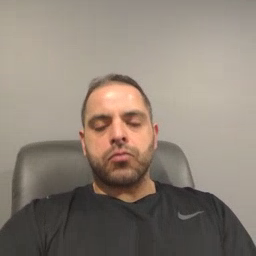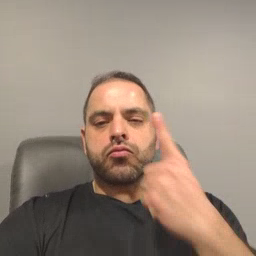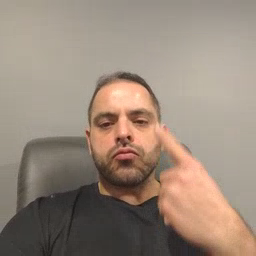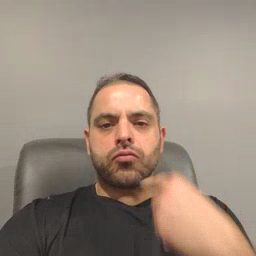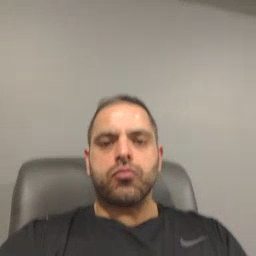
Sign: cry